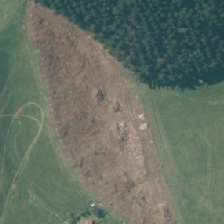
Land cover: harvested_forest